Interaction volume radius: 5 \u00c5
Interaction volume height: 20 \u00c5
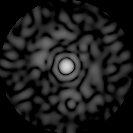
Disorder parameter: 0.807